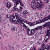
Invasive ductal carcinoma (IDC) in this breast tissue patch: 0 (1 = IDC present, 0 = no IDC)